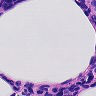
Metastatic tissue present: no